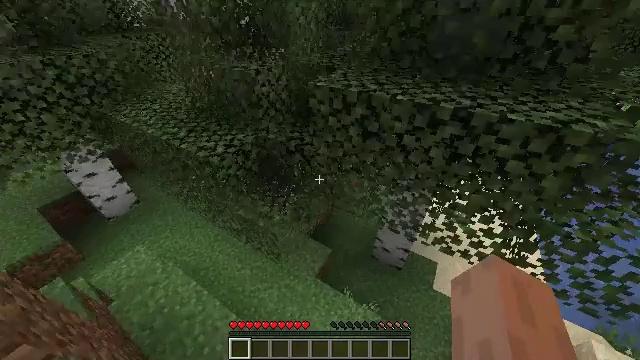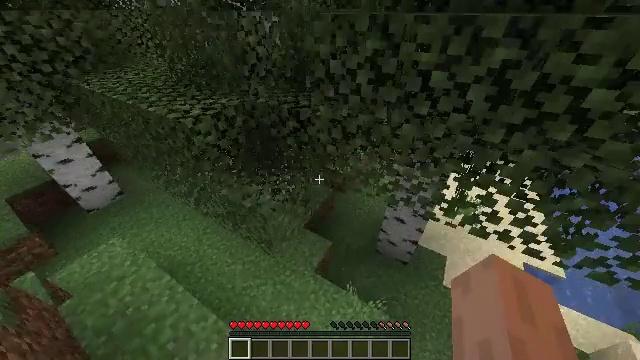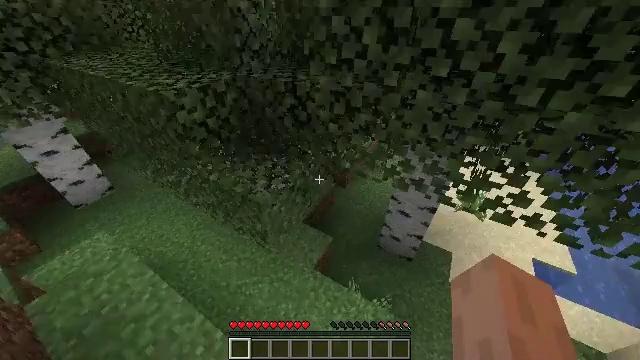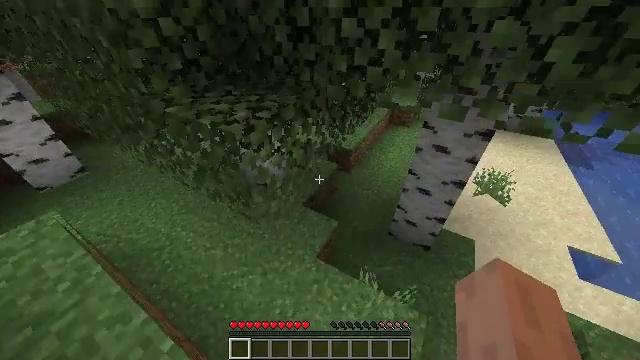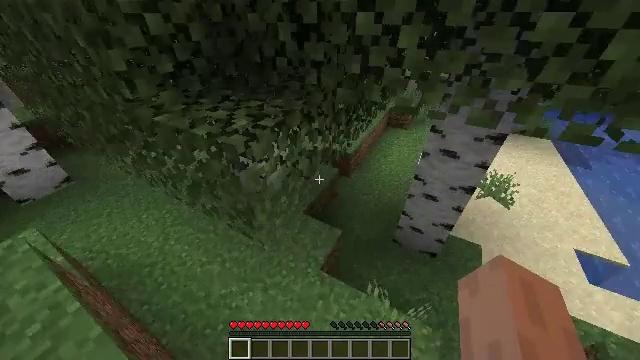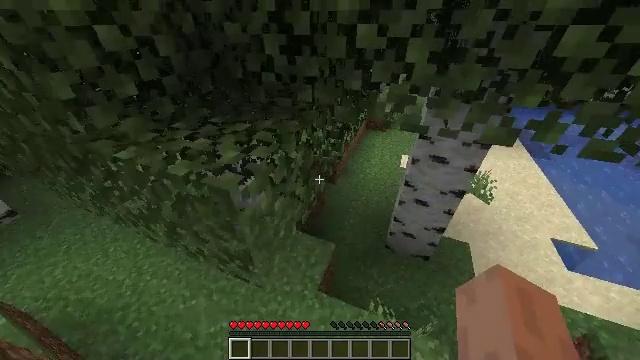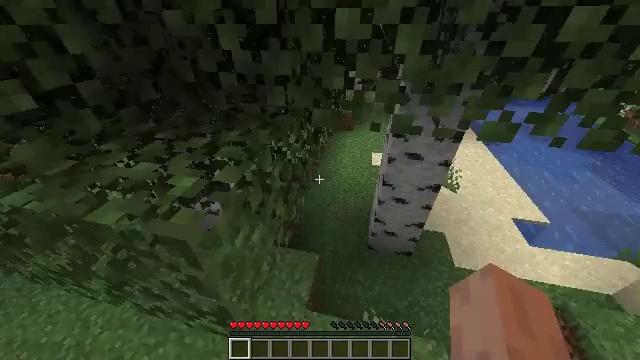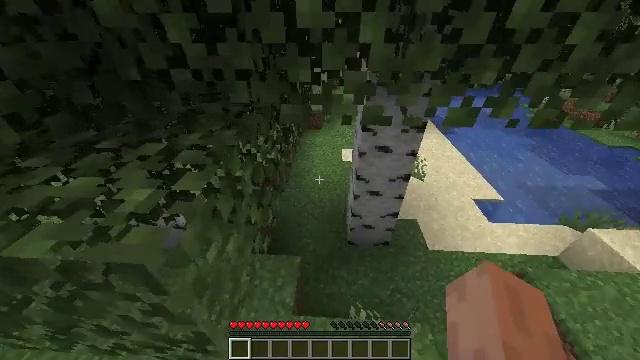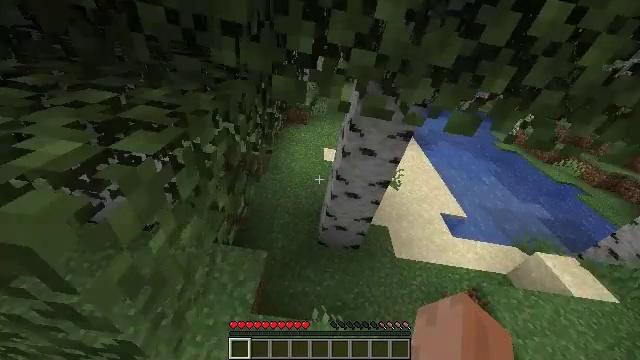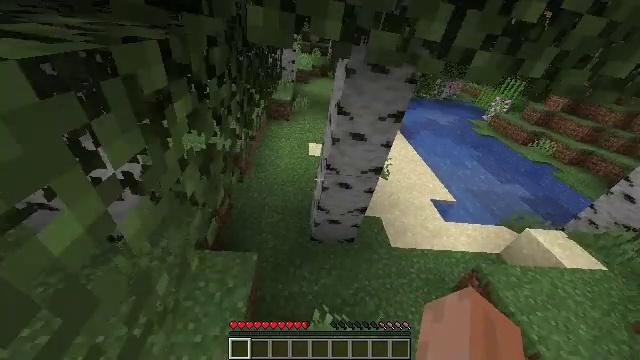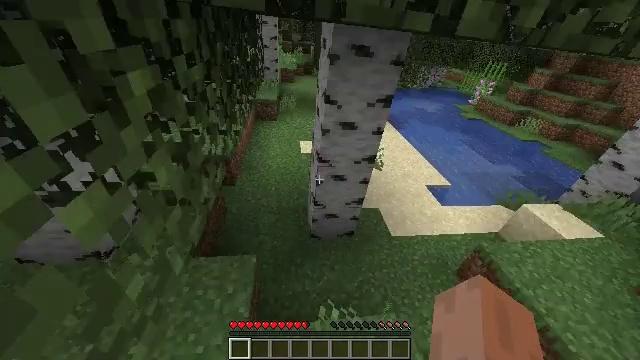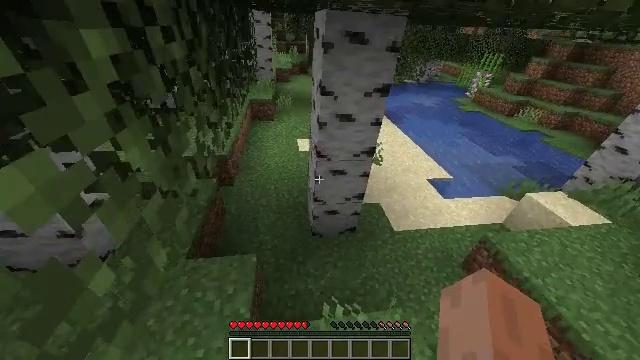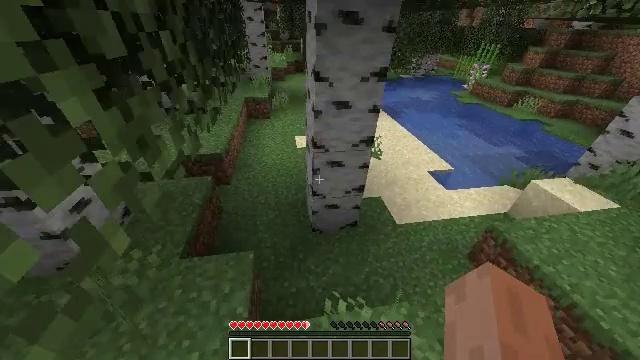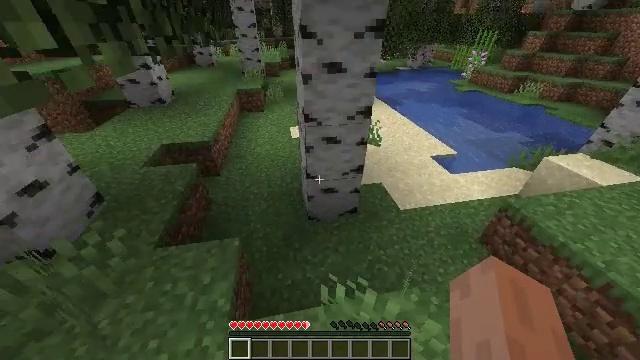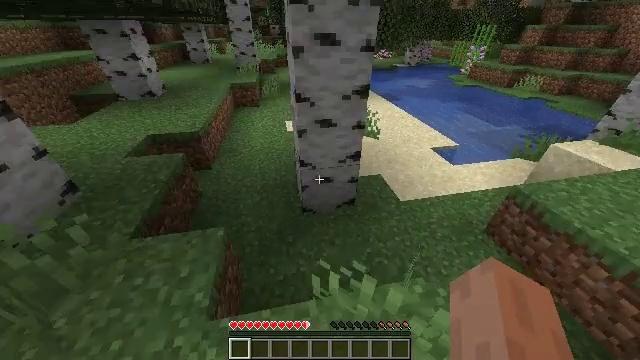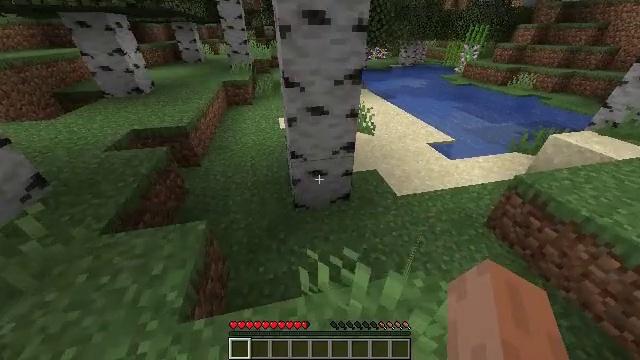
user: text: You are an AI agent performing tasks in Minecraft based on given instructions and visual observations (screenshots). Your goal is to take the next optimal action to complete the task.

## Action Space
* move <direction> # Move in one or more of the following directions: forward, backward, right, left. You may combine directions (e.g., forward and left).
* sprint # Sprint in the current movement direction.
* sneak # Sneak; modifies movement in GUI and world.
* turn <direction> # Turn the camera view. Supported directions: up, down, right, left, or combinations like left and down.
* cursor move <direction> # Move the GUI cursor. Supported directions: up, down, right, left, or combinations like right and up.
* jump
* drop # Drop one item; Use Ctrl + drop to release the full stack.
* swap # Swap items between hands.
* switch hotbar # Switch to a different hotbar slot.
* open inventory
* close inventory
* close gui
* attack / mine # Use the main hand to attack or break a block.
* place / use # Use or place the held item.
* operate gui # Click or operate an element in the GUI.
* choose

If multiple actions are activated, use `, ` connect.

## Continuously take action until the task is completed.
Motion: motion action
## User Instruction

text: Break the peony to collect it.
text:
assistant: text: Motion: move forward and move left, sprint
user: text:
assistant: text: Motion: move forward and move left, sprint
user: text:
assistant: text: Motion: move forward and move left, sprint
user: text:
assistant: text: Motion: move forward and move left, sprint, turn right
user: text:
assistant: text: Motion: move forward and move left, sprint, turn right
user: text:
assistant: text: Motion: move forward and move left, sprint, turn right
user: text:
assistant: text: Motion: move forward and move right, sprint, turn right
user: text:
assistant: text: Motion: move forward and move right, sprint, turn right
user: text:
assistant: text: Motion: move forward and move right, sprint, turn right
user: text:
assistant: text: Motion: move forward and move right, sprint, turn right
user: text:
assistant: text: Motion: move forward and move right, sprint
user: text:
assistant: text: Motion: move forward and move right, sprint
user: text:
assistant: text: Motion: move forward and move right, sprint
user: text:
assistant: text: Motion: move forward and move right, sprint
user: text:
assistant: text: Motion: move forward and move right, sprint, turn right
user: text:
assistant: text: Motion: move forward and move right, sprint, turn up
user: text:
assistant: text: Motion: move forward and move right, sprint, turn right and up
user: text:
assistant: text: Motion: move forward and move right, sprint, turn up
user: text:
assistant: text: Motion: move forward, sprint, turn up
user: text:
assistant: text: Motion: move forward, sprint, turn left and up
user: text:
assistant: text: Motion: move forward and move left, sprint, turn left and up
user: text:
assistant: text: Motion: move forward and move left, sprint, turn left and up
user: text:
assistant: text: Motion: move forward and move left, sprint, turn left and up
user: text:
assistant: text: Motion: move forward and move left, sprint, turn left
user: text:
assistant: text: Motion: move forward and move left, sprint
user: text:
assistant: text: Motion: move forward and move left, sprint
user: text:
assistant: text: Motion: move forward, sprint
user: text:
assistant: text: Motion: move forward, sprint
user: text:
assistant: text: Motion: move forward, sprint
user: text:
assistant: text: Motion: move forward, sprint